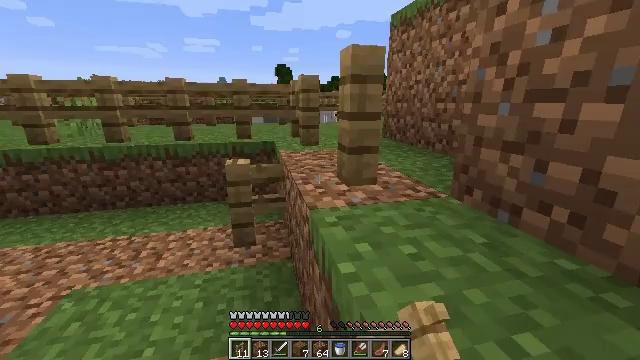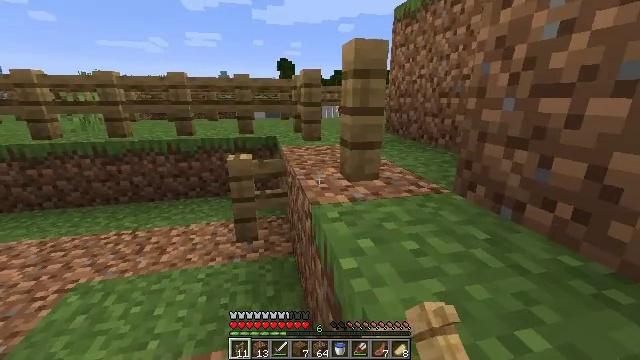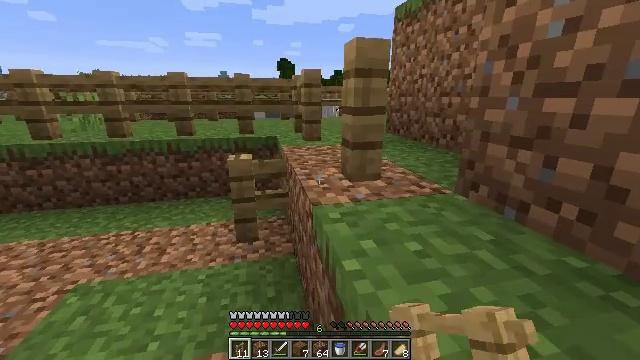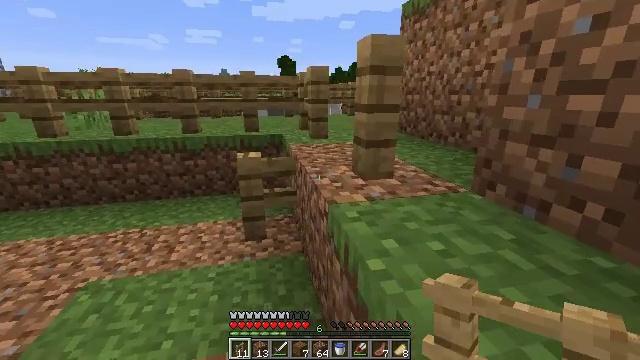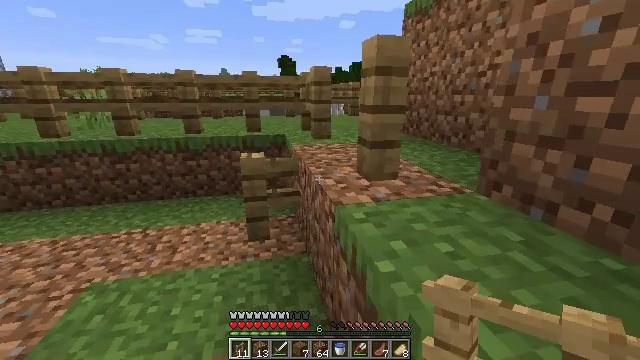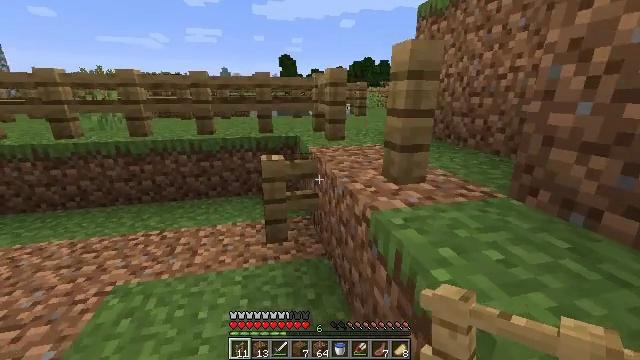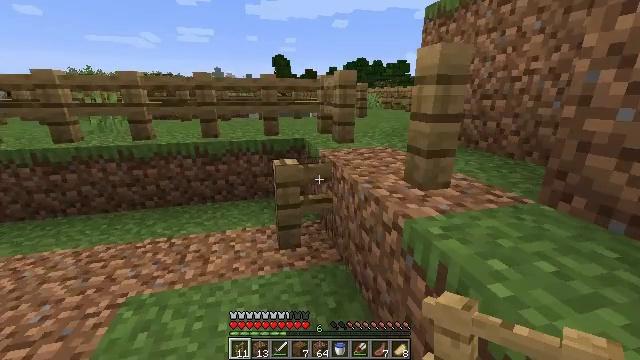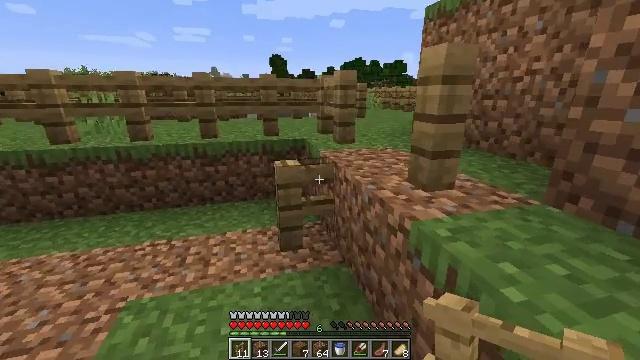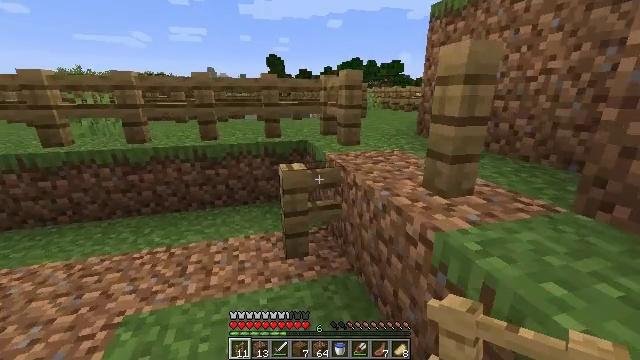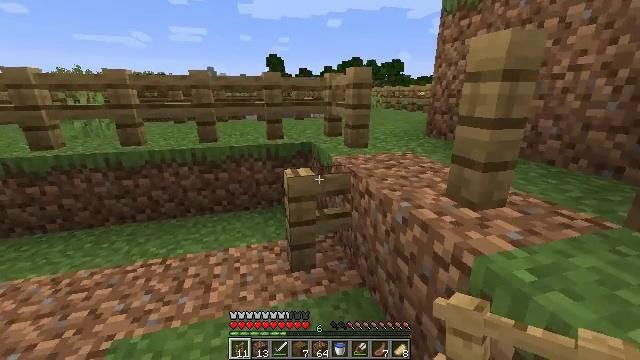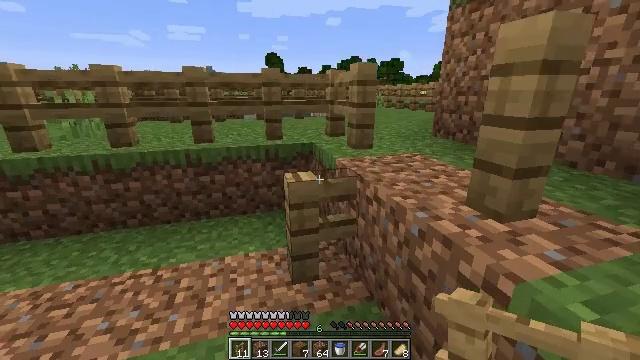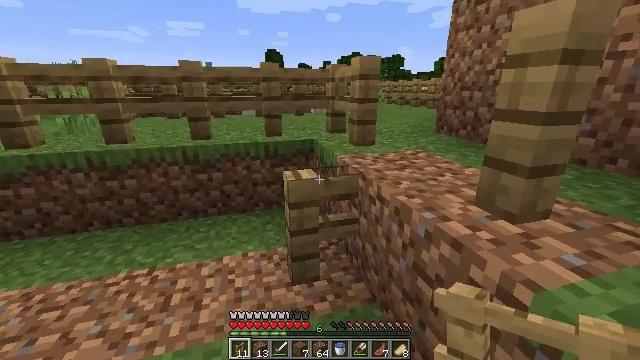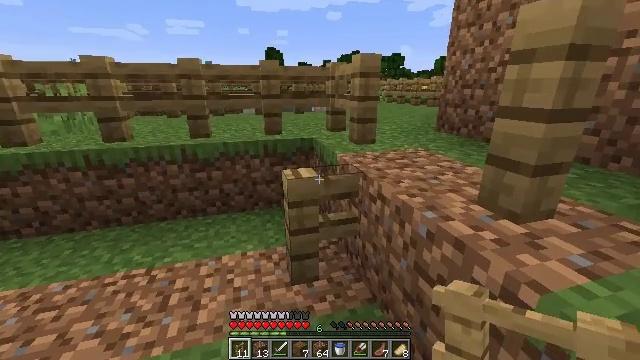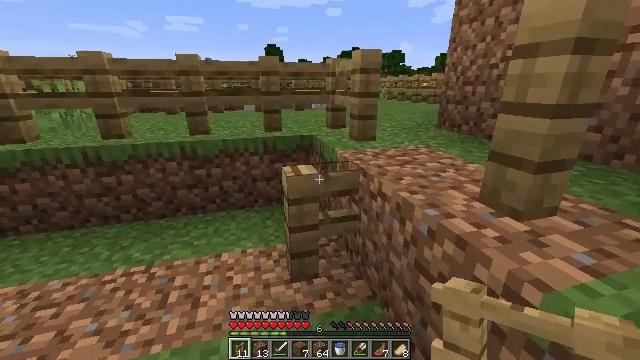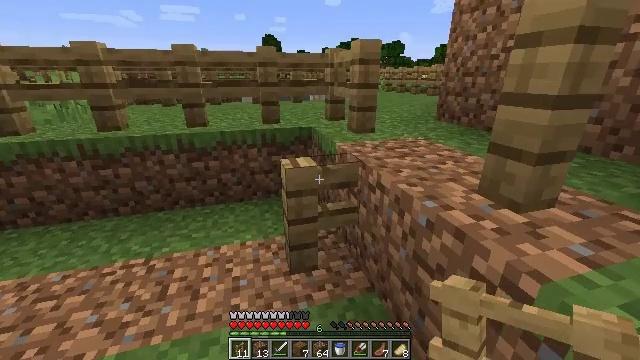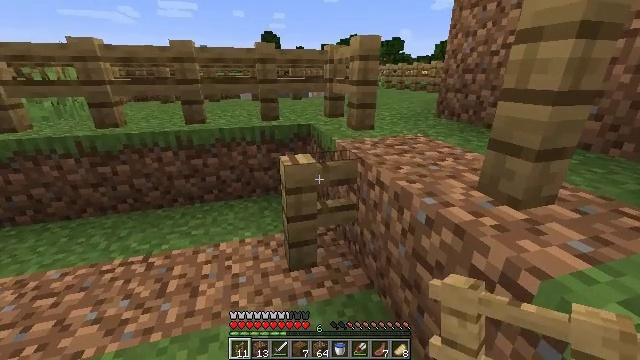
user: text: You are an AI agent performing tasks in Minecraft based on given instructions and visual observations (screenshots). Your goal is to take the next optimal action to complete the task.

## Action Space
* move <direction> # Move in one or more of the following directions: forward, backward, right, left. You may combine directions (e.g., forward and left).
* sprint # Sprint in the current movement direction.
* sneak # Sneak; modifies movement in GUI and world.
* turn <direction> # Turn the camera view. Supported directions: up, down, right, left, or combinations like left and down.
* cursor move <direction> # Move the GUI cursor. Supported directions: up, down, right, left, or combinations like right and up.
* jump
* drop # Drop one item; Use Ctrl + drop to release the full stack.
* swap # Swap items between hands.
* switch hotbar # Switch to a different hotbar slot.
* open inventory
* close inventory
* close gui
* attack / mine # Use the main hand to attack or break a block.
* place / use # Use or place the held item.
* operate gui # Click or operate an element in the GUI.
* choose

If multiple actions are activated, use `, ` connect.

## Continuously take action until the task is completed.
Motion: motion action
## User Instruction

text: Gather the oak fence pieces.
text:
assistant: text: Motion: turn down
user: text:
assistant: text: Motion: no_op
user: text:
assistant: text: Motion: move left
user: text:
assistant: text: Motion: move left
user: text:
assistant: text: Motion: move left
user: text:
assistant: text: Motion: move forward and move left, turn right
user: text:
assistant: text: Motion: move forward
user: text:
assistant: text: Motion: move forward
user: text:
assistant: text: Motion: move forward
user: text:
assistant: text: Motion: no_op
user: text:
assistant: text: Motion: no_op
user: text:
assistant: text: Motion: no_op
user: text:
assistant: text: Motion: no_op
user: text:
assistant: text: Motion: turn down
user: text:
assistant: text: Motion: no_op
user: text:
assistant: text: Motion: turn down
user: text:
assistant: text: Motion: no_op
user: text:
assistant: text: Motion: no_op
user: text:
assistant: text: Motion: no_op
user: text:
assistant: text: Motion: switch to hotbar 3
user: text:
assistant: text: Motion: switch to hotbar 3
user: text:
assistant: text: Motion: switch to hotbar 3
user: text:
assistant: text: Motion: switch to hotbar 3
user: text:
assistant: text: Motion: attack / mine
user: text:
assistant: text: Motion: attack / mine
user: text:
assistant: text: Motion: attack / mine
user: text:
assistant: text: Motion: attack / mine
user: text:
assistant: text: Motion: attack / mine
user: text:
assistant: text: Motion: attack / mine
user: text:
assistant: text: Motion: attack / mine